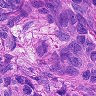
Metastatic tissue present: yes